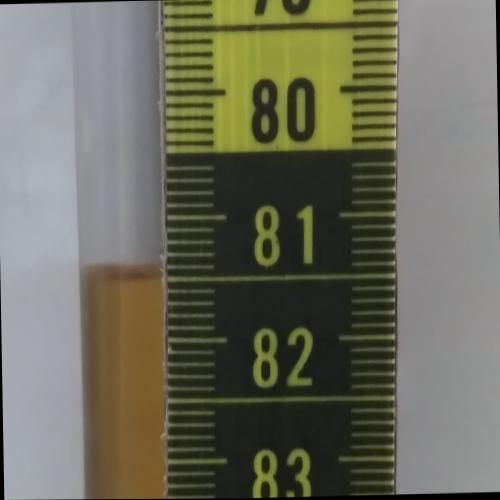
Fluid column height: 81.5 cm